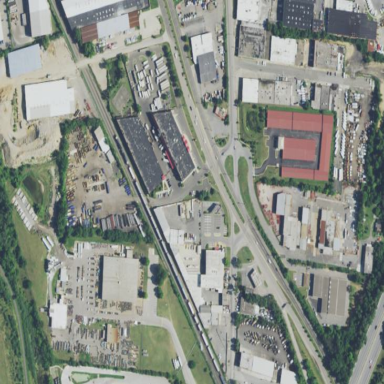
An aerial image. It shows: Industrial area.